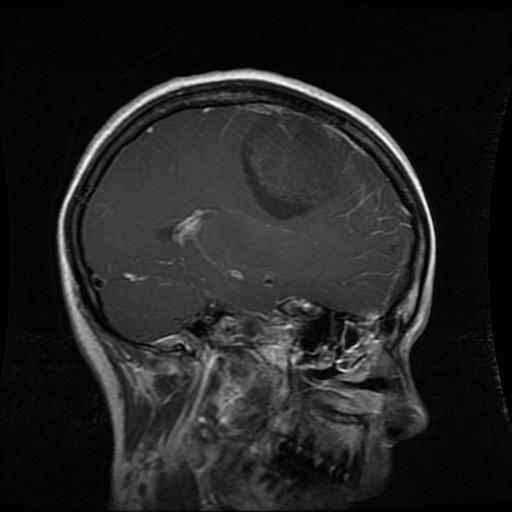
Label: glioma